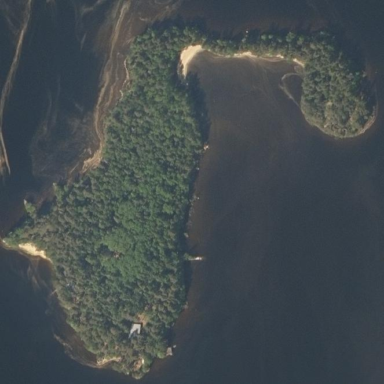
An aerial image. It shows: Islet surrounded by woodland.